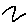
Label: zigzag